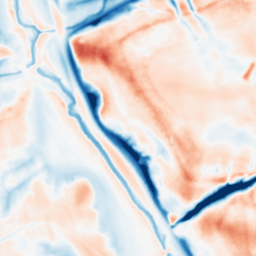
Category: multiscale
Decomposition family: dog_multiscale
Decomposition parameters: sigma_ratio: 1.6
n_scales: 5
base_sigma: 1
Upsampling method: quadratic
Upsampling parameters: scale: 8
Upsampling scale: 8